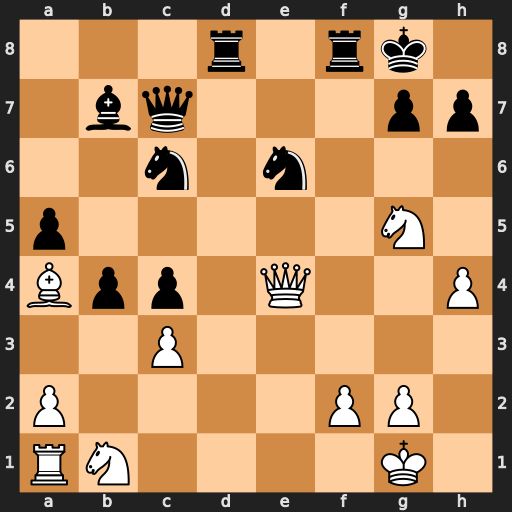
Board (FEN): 3r1rk1/1bq3pp/2n1n3/p5N1/Bpp1Q2P/2P5/P4PP1/RN4K1
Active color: w
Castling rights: -
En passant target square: -
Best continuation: Qxh7#